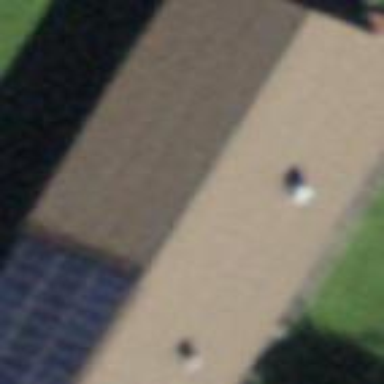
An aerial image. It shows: Barn.